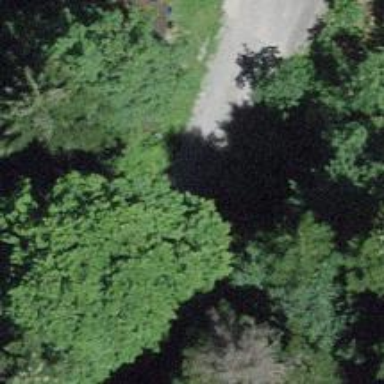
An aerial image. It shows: Track road with bridge.